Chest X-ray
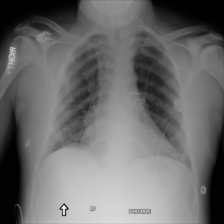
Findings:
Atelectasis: negative
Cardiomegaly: negative
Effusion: negative
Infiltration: negative
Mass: negative
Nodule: negative
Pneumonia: negative
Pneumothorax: negative
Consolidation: negative
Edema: negative
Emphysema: negative
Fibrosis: negative
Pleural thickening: negative
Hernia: negative